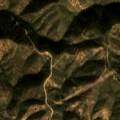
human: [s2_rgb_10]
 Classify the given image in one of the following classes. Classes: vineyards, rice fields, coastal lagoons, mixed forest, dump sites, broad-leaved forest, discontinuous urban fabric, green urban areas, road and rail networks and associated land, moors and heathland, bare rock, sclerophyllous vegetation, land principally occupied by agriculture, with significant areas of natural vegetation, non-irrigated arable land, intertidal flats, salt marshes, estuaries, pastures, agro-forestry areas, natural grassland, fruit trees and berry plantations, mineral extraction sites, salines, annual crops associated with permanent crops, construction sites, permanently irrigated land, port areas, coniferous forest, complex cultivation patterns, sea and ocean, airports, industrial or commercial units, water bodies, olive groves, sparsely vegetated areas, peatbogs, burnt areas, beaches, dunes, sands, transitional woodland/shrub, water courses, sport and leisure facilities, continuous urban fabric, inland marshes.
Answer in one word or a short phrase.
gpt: land principally occupied by agriculture, with significant areas of natural vegetation, broad-leaved forest, sclerophyllous vegetation, transitional woodland/shrub